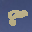
Label: 8